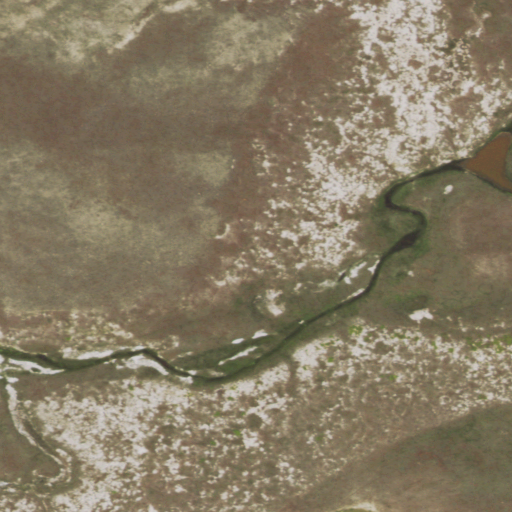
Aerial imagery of valley in Wyoming named Poison Draw containing grassland and shrub